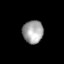
Tissue: lung
Cell type: Endothelial cells
Senescence score: 0.541
Nuclear area (px): 462
Mean DAPI intensity: 162.225